Question: I have a '.txt' file with arrays that looks like this:
After I have search for a match in an array, I want to 'Console.WriteLine' each index of that array.
'''
// Finder bestemt brugere
else if (brugervalg == "f")
{
Console.Write("Hvad vil du soge efter?: ");
string sogestreng = Console.ReadLine();
string[] lines = System.IO.File.ReadAllLines(filePath);
// System.Console.WriteLine("Contents of WriteLines2.txt = ",lines);
foreach (string line in lines)
{
if (line.Contains(sogestreng))
{
Console.WriteLine(); //want to list first index of array here
Console.WriteLine(); //List next index here
Console.WriteLine(); //So on
}
}
Console.ReadKey();
}
'''
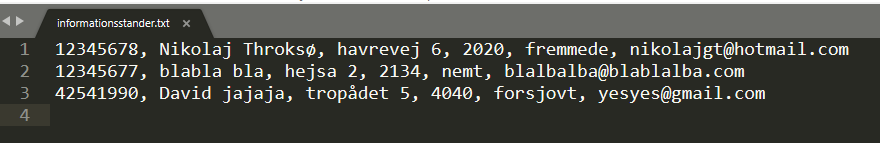
Answer: '''
foreach (string line in lines)
{
if (line.Contains(sogestreng))
{
var values = line.Split(',');
foreach (var value in values)
{
Console.WriteLine(value);
}
}
}
'''